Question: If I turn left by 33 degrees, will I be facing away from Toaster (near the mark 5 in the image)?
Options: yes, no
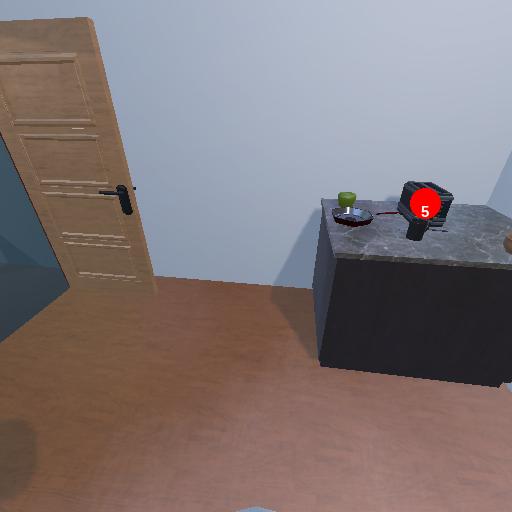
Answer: yes